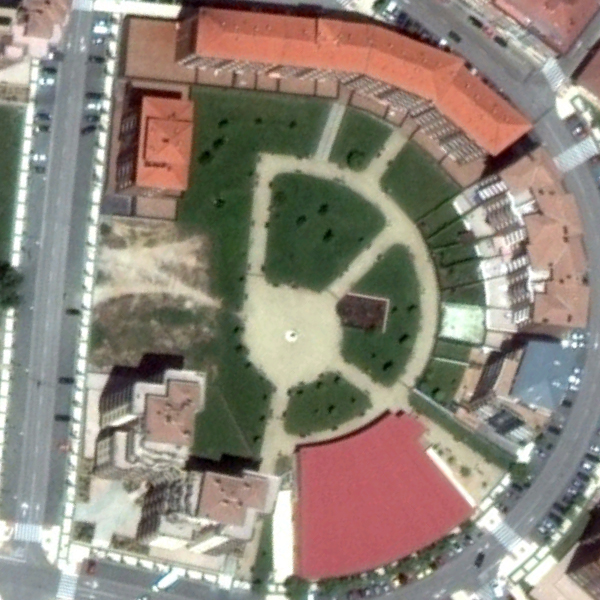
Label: Square